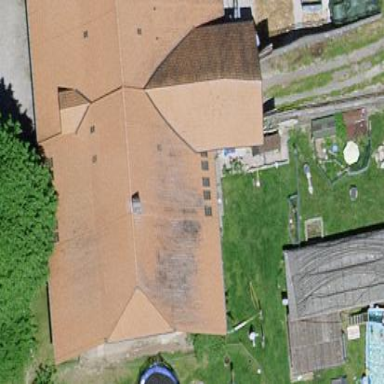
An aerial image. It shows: Farm building.